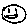
Label: smiley face